Question: I just found 'Pixate' to style iOS apps. But I am having a problem with it.
When I style the navigation bar (in iOS 7) with the following CSS using 'Pixate'
'''
navigation-bar {
background-image: linear-gradient(rgb(84,177,222), rgb(71,107,222));
}
navigation-bar title {
color: white;
}
'''
It does not style the status bar, which remains black. As you can see in the following screenshot:

However when I color the Navigation Bar in the interface builder the Status Bar does get the color of the Navigation Bar. As you can see here:
<URL>
So I thought: "well I could set the color both in 'CSS' and in the 'Interface Builder'" but then the status bar turns black too.
Is there any way I could get this working with 'Pixate'?
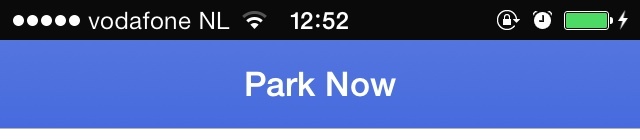
Answer: Try specifying the 'background-size' in addition to your background color.
'''
navigation-bar {
background-size:64px;
background-image: linear-gradient(rgb(84,177,222), rgb(71,107,222));
}
'''
That works for me.